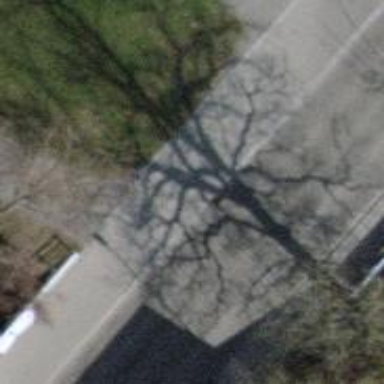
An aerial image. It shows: Asphalt sidewalk path.